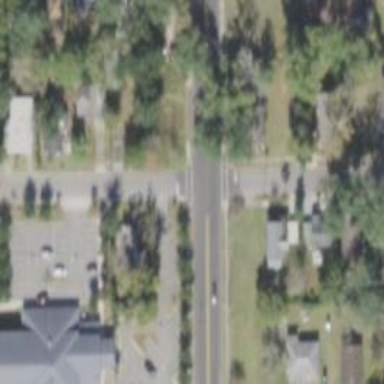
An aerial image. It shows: Unmarked road crossing.